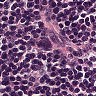
Metastatic tissue present: no